Question: I have a collection which have a document like this:
'''
collection 1
{
_id: ObjectID(),
name: foo
}
'''
I would get ObjectID of the above collection and copy into a document of another collection in order to reference correctly. Should I do simply:
'''
db.collection1.find({name:"foo"},{_id:1})
'''
EDIT

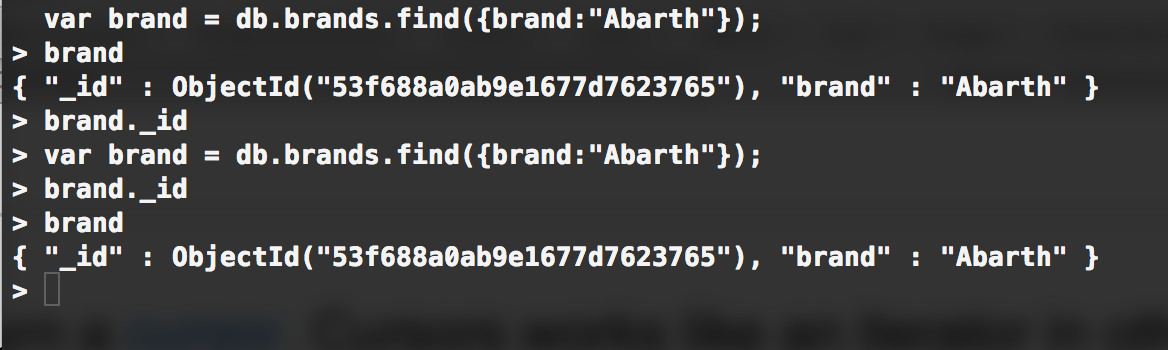
Answer: A call to 'find' will return a <URL>' function and then get it's '_id' property or simplify your statement using 'findOne':
'''
var x = db.collection1.findOne({name:"foo"}, {_id:1});
var id = x._id;
'''
This is making an assumption that you are getting a document back from that query. You'll probably want to add a 'null' check on 'x' before grabbing the '_id' property.